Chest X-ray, PA view. Patient: 60 years old, sex F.
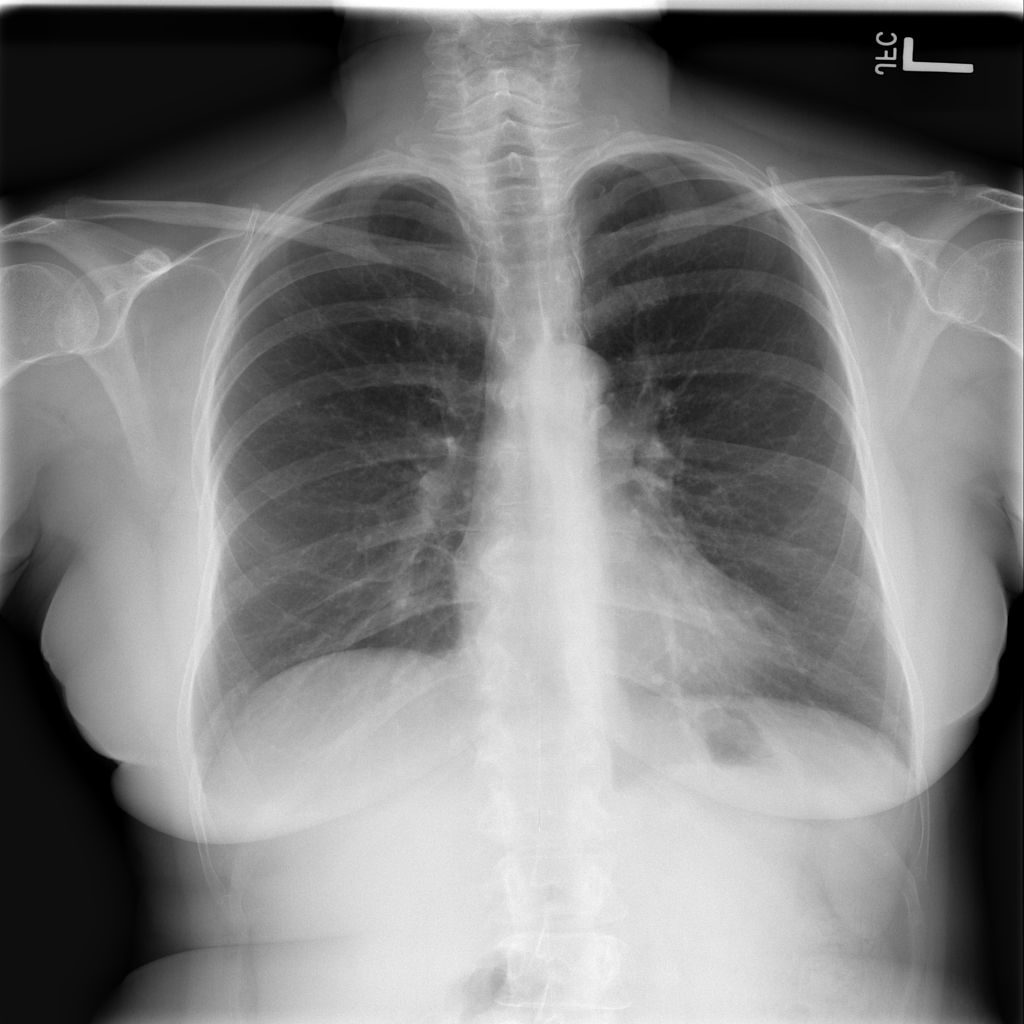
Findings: No Finding